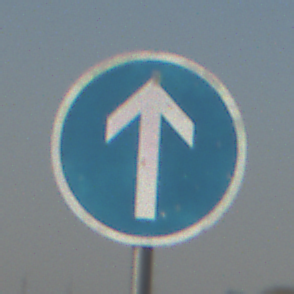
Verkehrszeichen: VorgeschriebeneFahrtrichtungGeradeaus
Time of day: MorningAfternoon
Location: Outdoor (Special)
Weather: Clear
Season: NotSpecified
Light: Natural